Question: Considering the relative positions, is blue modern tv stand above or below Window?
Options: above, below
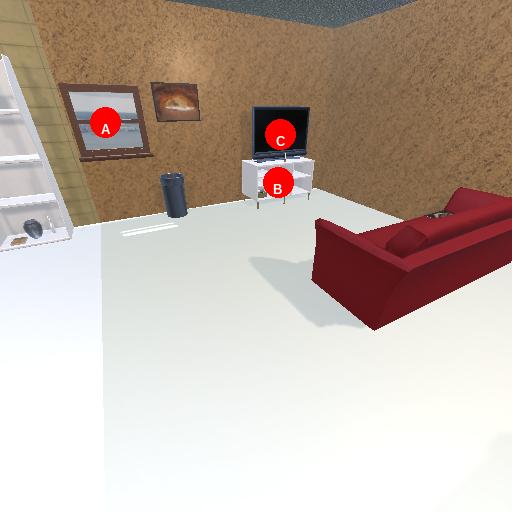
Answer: above